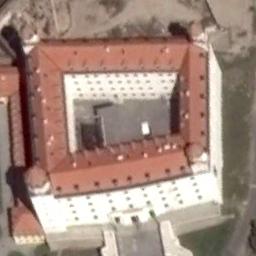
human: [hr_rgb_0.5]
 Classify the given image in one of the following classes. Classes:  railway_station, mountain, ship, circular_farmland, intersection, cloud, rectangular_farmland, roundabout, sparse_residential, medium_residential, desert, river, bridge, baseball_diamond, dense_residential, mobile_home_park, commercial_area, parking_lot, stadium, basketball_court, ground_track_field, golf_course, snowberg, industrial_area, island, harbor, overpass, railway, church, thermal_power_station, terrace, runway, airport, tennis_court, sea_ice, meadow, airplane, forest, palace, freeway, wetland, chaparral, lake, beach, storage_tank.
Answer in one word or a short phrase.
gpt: palace